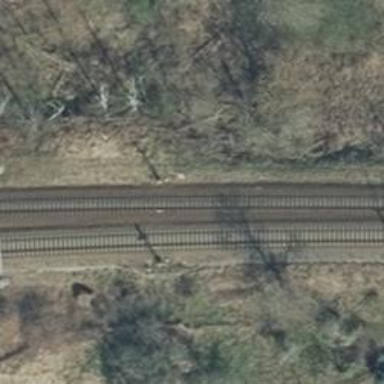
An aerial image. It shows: Railway with electrified contact lines running on embankment.